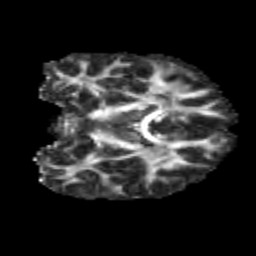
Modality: FA
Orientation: coronal
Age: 11
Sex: male
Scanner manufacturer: siemens
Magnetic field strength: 3 T
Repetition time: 3.8 s
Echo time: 0.07 s